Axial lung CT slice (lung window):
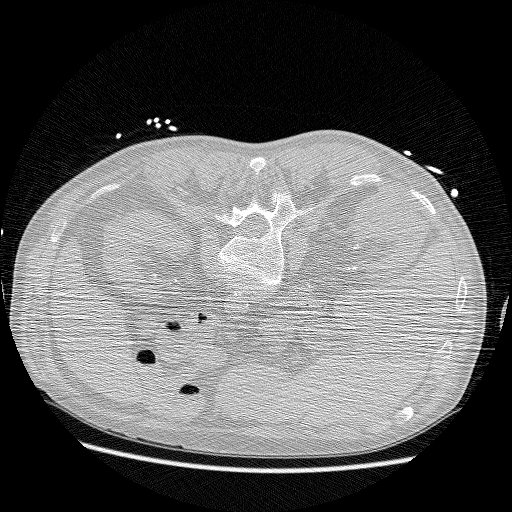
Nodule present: no